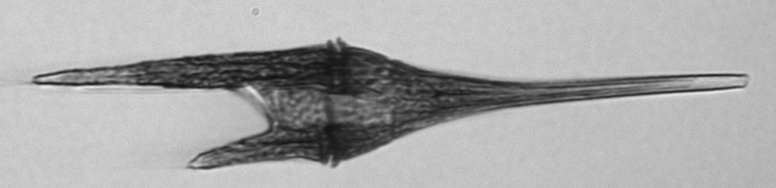
Label: Tripos_furca